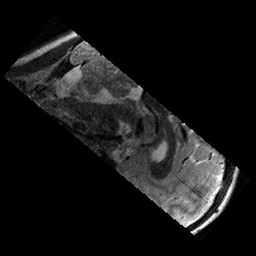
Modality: T2w
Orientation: sagittal
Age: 11
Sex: male
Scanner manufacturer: siemens
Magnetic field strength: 3 T
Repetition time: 9.23 s
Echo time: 0.067 s